Aerial crown-view tile of a tropical tree (Barro Colorado Island, Panama), acquired 20250818:
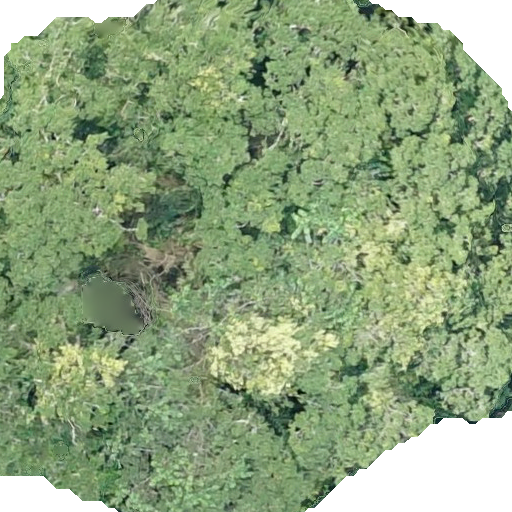
Species: Brosimum alicastrum
GBIF accepted scientific name: Brosimum alicastrum
Crown area: 438.816 m²